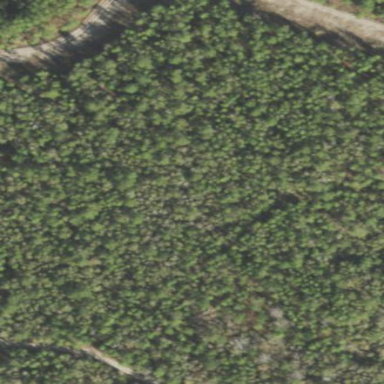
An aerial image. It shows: Forest area dominated by needle-leaved trees.